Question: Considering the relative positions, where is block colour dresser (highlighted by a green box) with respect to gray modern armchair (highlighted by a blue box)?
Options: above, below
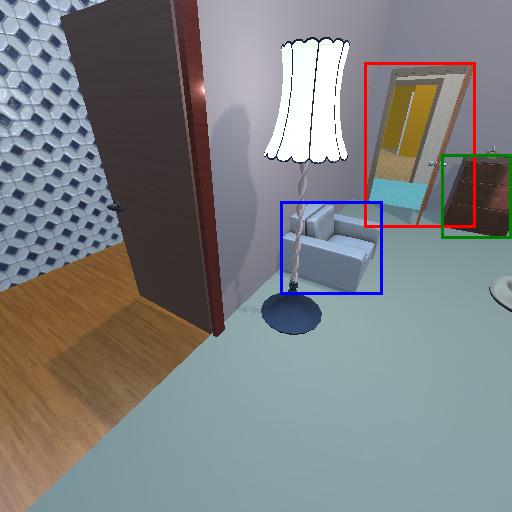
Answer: above